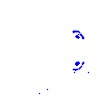
Particle: electron